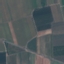
Land use / land cover: PermanentCrop